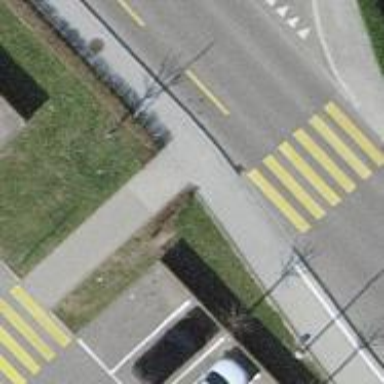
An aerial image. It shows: Sidewalk.